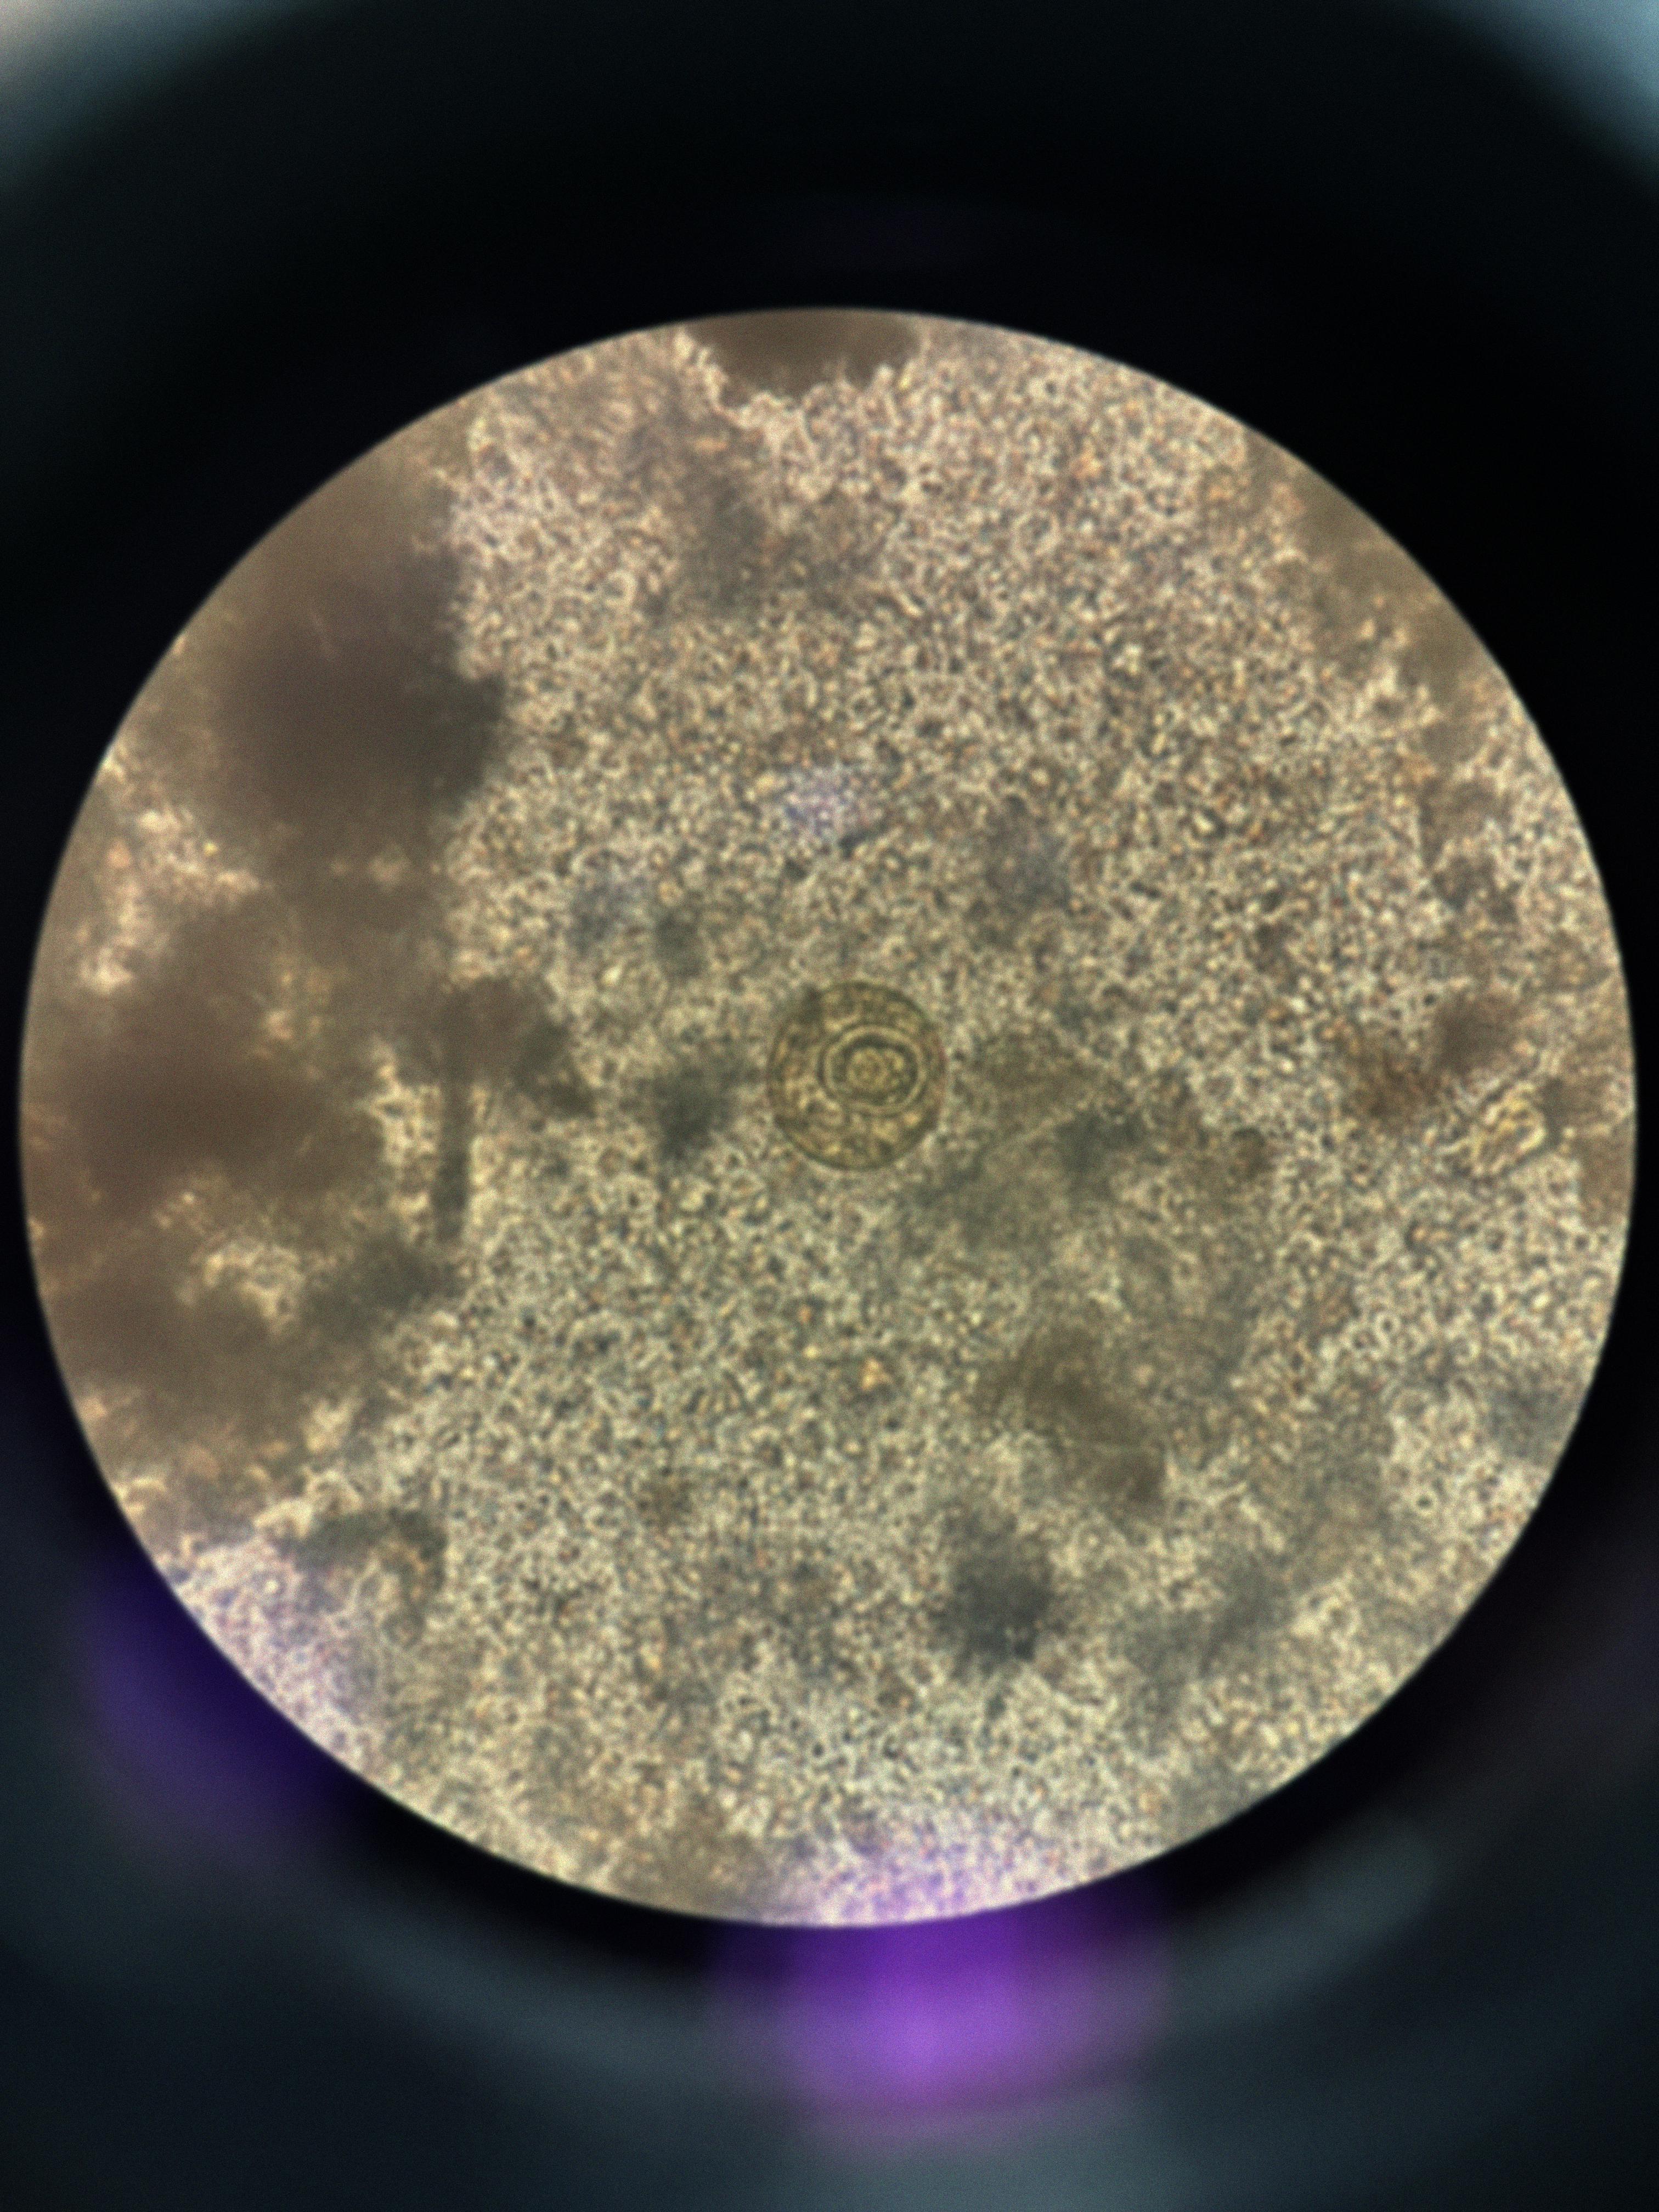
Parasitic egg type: Hymenolepis diminuta